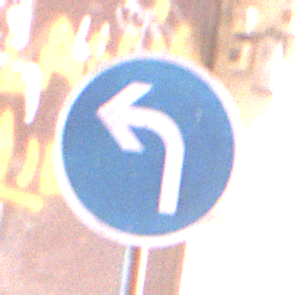
Verkehrszeichen: VorgeschriebeneFahrtrichtungLinks
Umgebung: Outdoor, Urban
Tageszeit: MorningAfternoon
Wetter: Clear
Licht: Natural
Jahreszeit: NotSpecified
Kontrast: MediumContrast